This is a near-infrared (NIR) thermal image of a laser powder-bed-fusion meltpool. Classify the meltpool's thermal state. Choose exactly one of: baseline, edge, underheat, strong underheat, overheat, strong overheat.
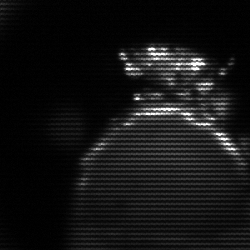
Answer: edge